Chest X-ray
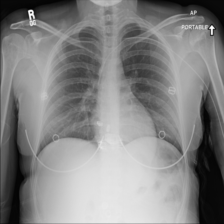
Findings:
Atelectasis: negative
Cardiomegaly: negative
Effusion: negative
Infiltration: negative
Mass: negative
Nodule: negative
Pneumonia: negative
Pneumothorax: negative
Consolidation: negative
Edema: negative
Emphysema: negative
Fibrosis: negative
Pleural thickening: negative
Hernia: negative